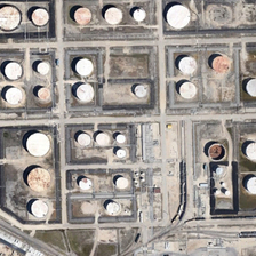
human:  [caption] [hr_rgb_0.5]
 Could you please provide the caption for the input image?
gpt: These tanks are used to hold things.

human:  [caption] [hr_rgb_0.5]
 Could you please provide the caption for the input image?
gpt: These tanks are used to store things.

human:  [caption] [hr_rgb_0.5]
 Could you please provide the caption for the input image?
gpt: These water tanks are used to hold things.

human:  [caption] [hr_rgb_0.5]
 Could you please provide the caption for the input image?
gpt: These water tanks are used for storing things.

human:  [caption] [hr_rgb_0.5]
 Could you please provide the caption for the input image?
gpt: These water tanks are used for storing things.